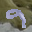
Label: 9